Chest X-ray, AP view. Patient: 14 years old, sex F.
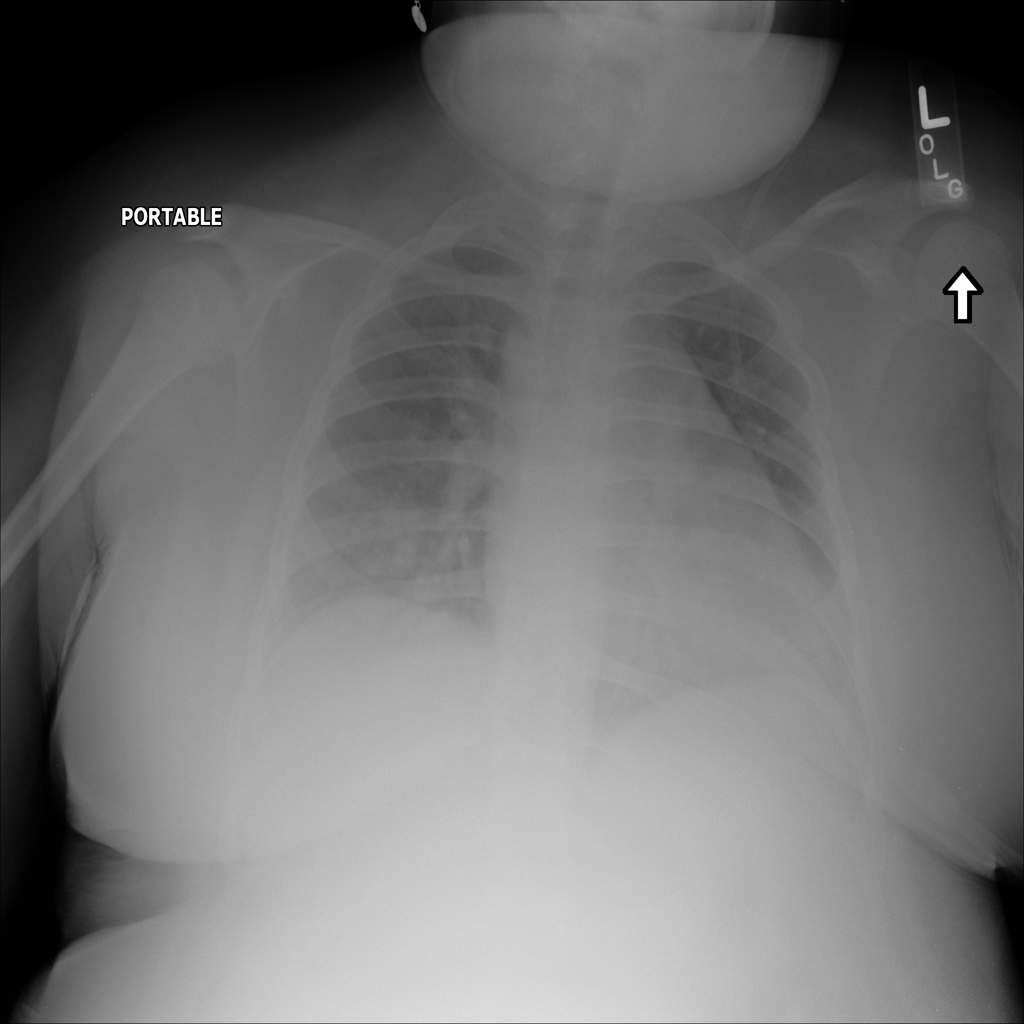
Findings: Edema